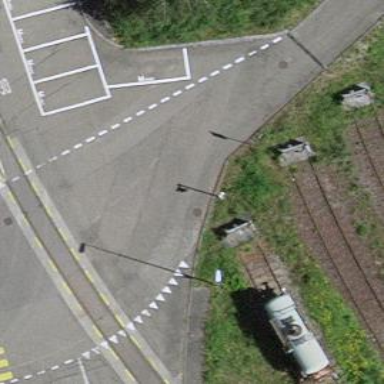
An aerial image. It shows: Railway buffer stop.